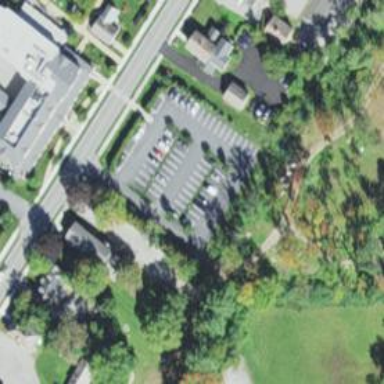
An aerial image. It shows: Parking area.